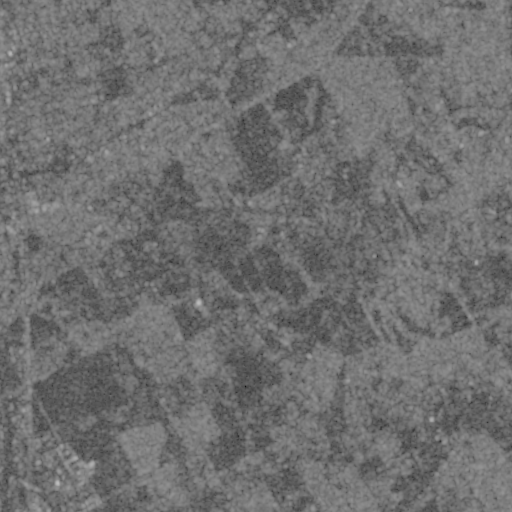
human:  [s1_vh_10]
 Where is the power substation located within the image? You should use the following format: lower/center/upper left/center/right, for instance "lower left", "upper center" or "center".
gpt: The power substation is located in the upper left of the image.
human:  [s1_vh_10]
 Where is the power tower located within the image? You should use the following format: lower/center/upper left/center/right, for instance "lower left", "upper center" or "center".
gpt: The power tower is located in the upper left of the image.
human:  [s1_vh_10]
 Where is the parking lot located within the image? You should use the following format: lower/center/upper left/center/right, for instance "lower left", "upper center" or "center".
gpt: There is no parking lot in the image.

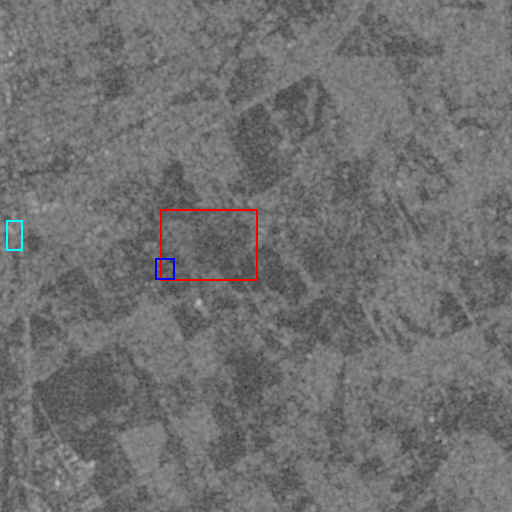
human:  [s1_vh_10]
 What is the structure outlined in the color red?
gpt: The structure outlined in red is a park.
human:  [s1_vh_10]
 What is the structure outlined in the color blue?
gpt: The structure outlined in blue is a parking lot.
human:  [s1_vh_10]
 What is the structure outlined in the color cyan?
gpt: The structure outlined in cyan is a building.
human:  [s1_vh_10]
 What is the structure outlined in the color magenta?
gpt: There is no magenta outline.